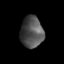
Tissue: skin
Cell type: Epithelial cells
Senescence score: 0.2864
Nuclear area (px): 701
Mean DAPI intensity: 79.756